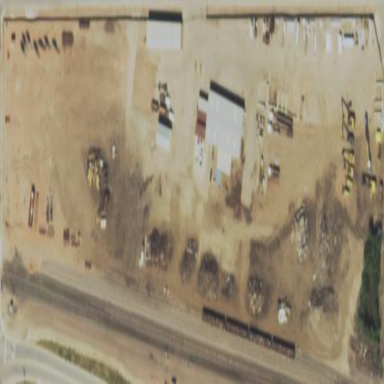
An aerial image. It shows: Recycling center.